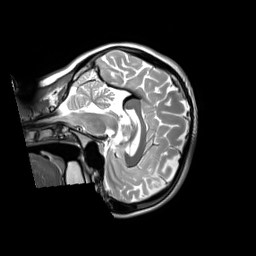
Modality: T2w
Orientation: sagittal
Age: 23
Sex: female
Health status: ill
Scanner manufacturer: siemens
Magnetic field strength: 3 T
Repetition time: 2.8 s
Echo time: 0.326 s